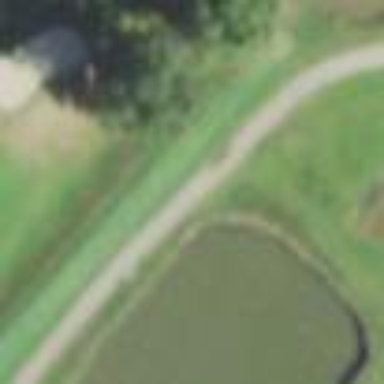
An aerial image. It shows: Golf tee on grassy land.